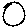
Label: circle